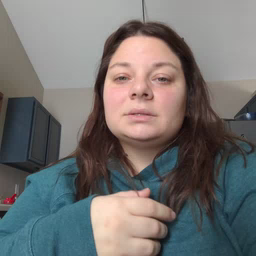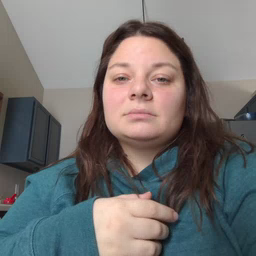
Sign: girl